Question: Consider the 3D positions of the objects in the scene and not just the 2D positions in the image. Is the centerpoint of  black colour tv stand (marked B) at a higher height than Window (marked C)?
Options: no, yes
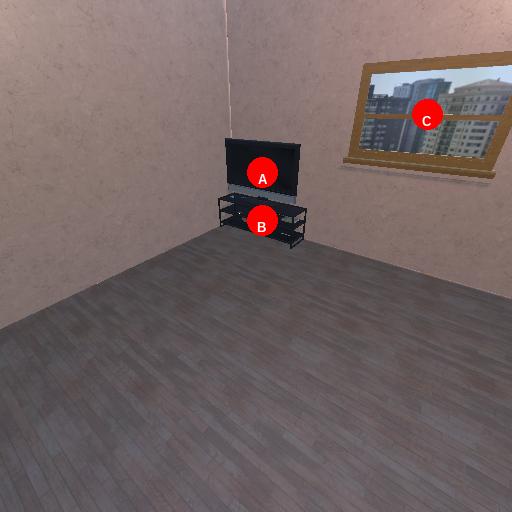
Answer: no